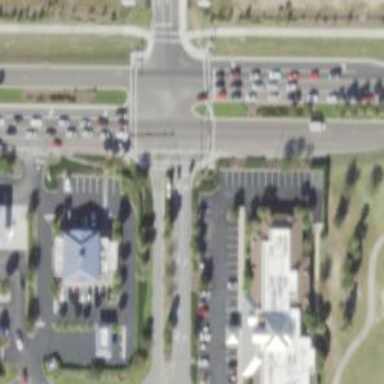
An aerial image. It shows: Marked road crossing.